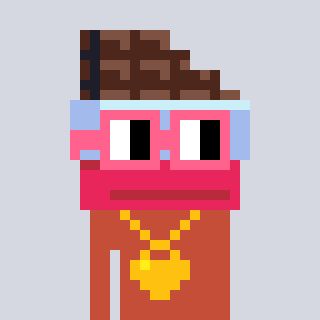
a pixel art character with square pink glasses, a chocolate-shaped head and a rust-colored body on a cool background